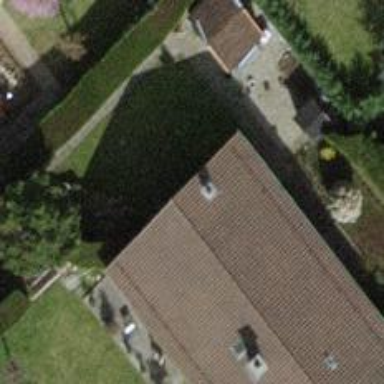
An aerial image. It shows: Garden enclosed by fence.